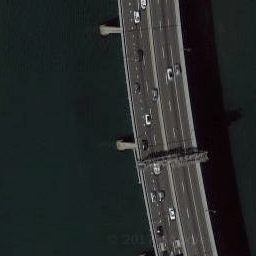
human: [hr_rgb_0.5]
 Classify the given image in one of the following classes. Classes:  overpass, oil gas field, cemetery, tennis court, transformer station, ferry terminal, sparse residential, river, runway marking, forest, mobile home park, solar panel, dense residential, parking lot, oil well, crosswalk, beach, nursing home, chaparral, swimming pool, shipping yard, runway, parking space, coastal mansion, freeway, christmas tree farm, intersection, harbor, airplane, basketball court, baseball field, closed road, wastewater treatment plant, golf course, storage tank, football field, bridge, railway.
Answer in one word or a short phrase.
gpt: bridge